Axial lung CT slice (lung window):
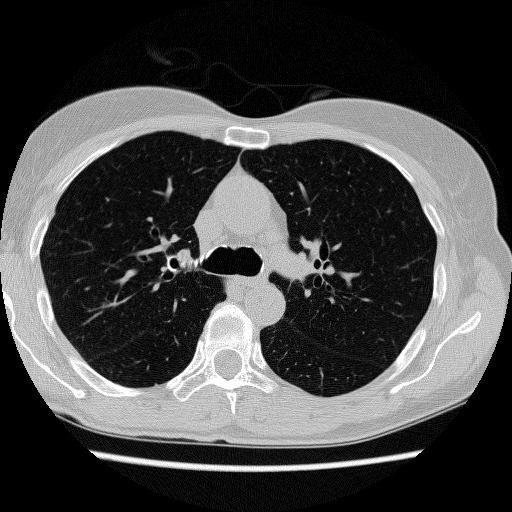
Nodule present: no